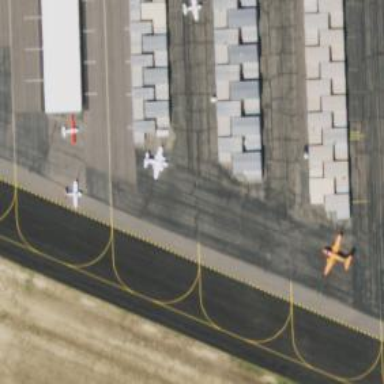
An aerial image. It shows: View of taxiway at the airport.